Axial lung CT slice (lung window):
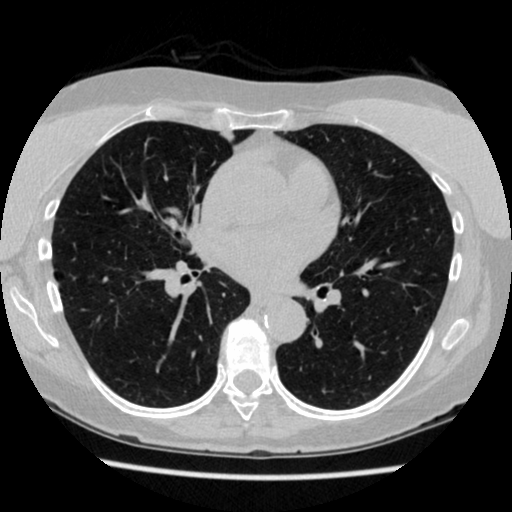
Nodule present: no